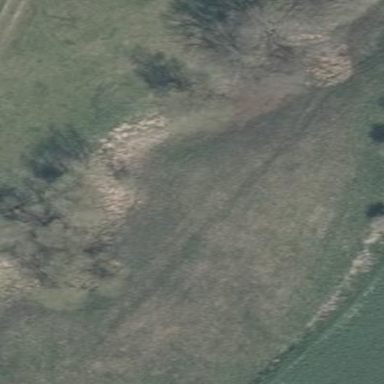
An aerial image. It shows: Patch of scrub vegetation.